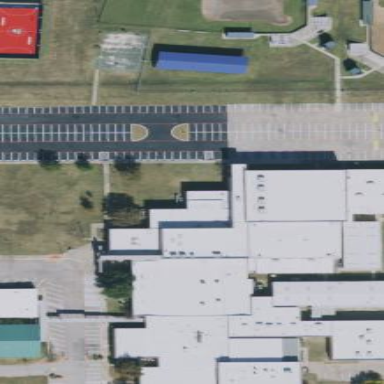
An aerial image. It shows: School building.